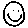
Label: smiley face